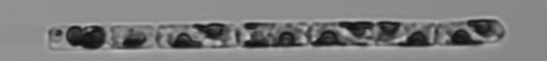
Label: Guinardia_delicatula_TAG_internal_parasite